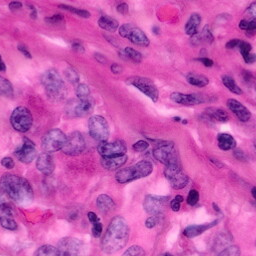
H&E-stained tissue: Pancreatic